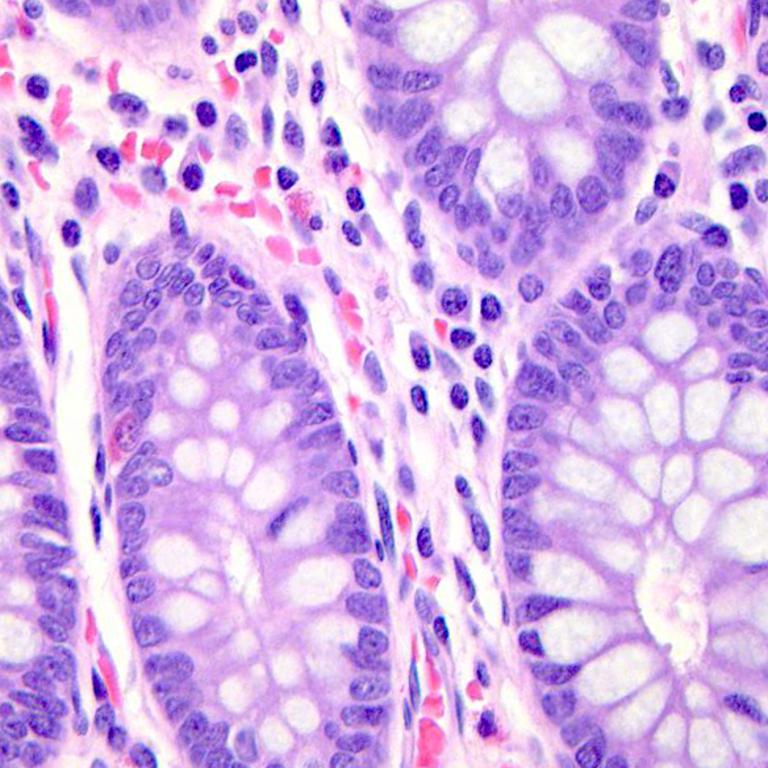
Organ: colon
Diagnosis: benign